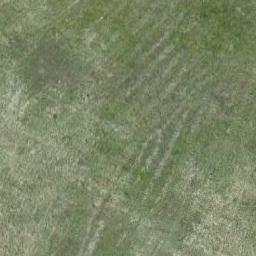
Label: meadow